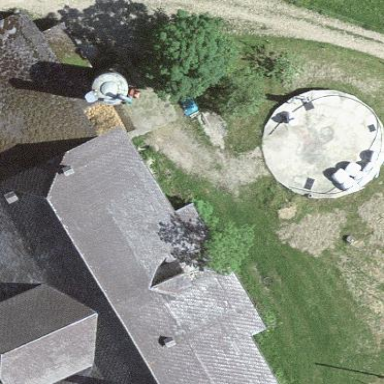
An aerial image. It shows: Farm building.